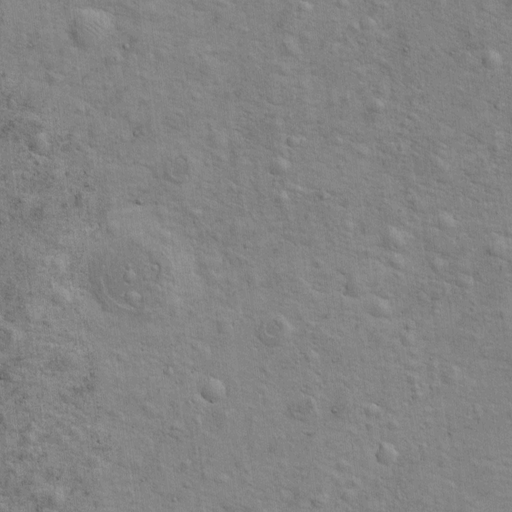
Classes present: Background